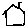
Label: house